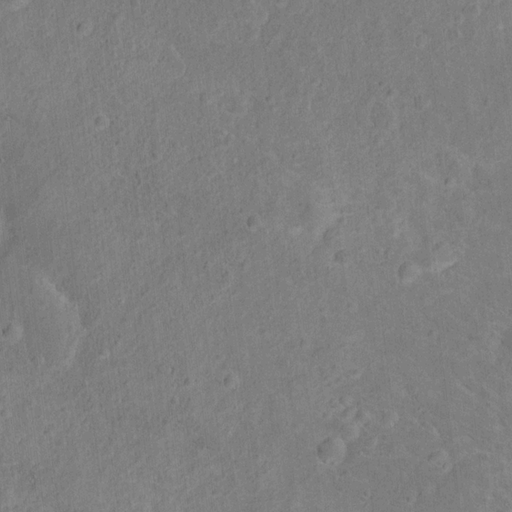
Classes present: Background